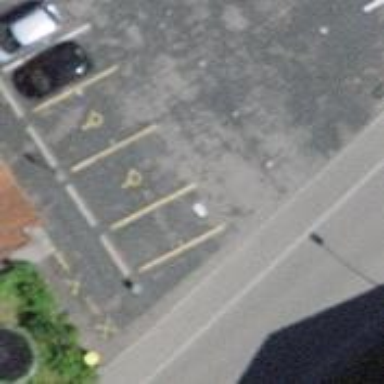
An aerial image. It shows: Car sharing facility.